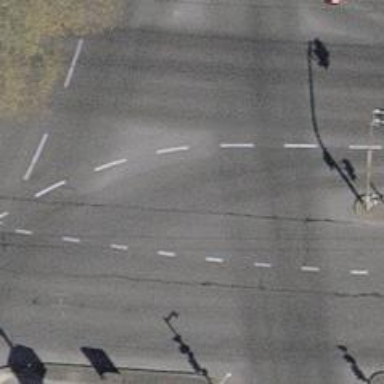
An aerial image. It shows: Road with traffic signals.